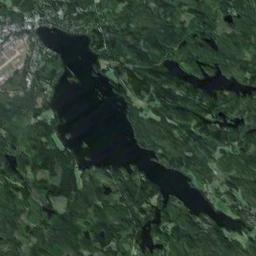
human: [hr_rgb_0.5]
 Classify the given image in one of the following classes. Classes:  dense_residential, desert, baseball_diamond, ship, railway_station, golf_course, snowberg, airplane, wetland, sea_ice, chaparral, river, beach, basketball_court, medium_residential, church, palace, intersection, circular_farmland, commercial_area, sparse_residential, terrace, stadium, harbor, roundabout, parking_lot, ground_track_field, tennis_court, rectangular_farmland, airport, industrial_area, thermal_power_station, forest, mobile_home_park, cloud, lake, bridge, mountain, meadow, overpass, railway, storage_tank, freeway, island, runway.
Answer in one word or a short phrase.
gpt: lake